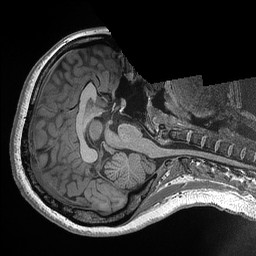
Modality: T1w
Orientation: axial
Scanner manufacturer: siemens
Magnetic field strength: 3 T
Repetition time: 2.3 s
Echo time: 0.00298 s